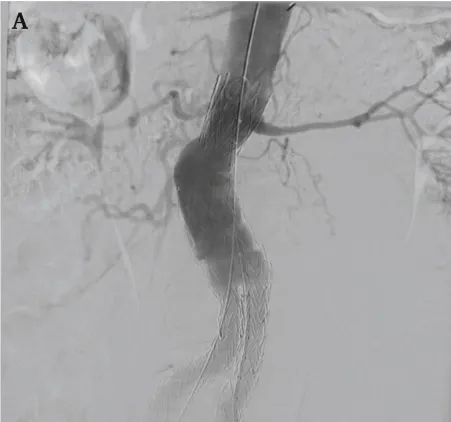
Angiography (coronal plane) of a 78 year old male patient with abdominal aortic aneurysm. (A) The failed endovascular stent graft before relining.
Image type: radiology (ct)